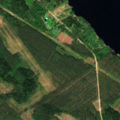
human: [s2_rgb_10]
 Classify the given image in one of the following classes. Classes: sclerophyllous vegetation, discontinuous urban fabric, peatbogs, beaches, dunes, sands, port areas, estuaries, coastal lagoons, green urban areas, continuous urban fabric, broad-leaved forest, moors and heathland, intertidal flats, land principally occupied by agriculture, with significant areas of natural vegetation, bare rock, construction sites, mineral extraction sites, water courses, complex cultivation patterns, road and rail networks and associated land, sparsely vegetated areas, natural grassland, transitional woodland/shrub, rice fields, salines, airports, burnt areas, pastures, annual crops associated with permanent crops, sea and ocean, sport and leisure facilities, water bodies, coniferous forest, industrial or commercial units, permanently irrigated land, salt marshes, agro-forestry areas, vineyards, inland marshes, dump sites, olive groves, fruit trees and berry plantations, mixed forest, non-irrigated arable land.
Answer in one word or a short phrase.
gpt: coniferous forest, transitional woodland/shrub, water bodies